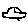
Label: car